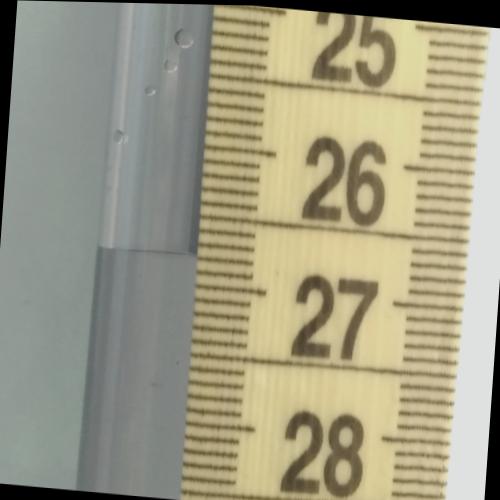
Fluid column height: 26.8 cm